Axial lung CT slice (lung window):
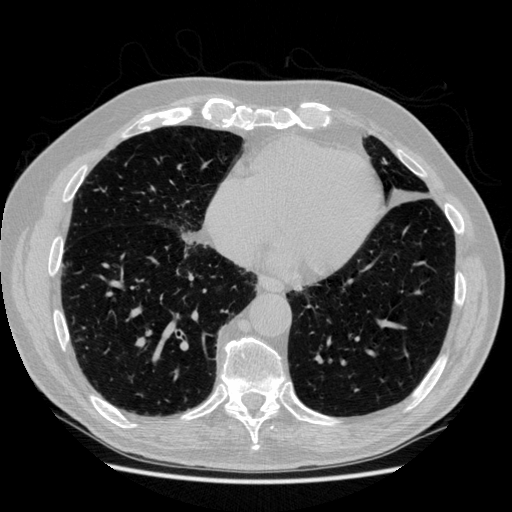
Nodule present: no